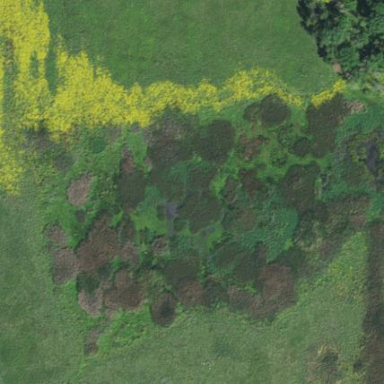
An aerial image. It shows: Beautiful wet meadow natural wetland.